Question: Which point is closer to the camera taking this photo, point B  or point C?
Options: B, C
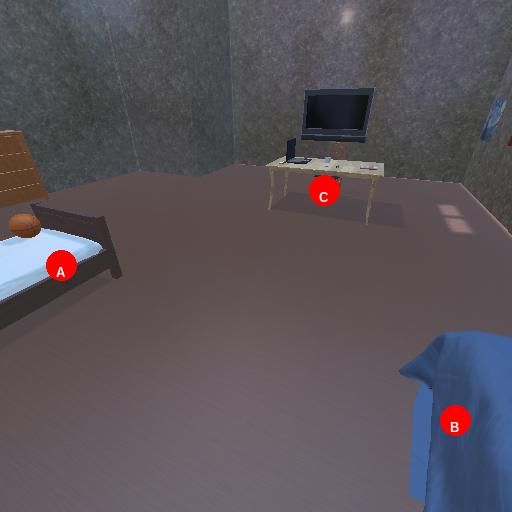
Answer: B